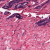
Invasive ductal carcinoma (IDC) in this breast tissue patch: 0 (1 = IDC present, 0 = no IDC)